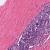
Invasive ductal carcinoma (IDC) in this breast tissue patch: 0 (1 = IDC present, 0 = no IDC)